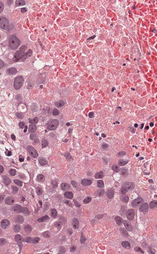
Tumor epithelial tissue: yes
Tumor-associated stroma tissue: no
Normal tissue: no